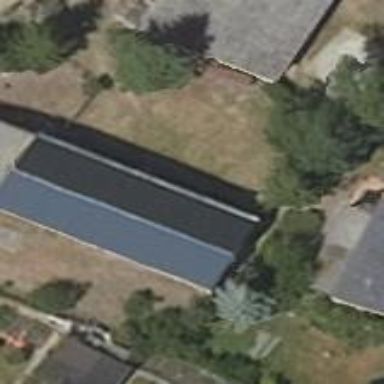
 where the roof is oriented along the structure."